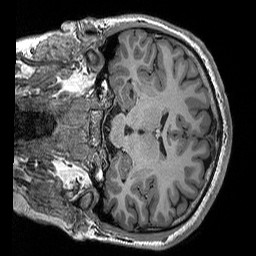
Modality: T1w
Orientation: coronal
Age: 25
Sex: male
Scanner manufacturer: siemens
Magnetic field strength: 3 T
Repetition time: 2.3 s
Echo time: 0.00298 s